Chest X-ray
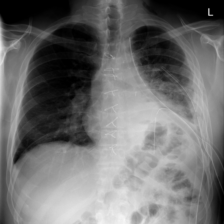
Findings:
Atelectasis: negative
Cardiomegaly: negative
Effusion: negative
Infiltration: positive
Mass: negative
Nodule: negative
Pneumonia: negative
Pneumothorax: negative
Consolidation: negative
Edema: negative
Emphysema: negative
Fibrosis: negative
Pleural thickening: negative
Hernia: negative